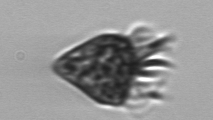
Label: Strombidium_morphotype2